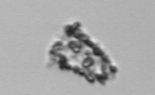
Label: Tintinnopsis